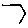
Label: hexagon